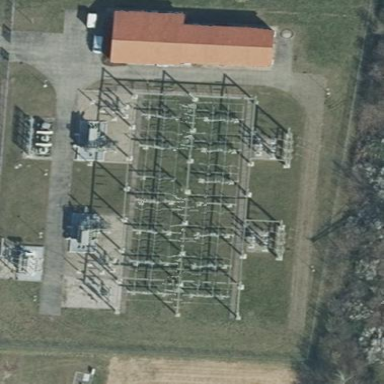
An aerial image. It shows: Outdoor distribution level power substation.